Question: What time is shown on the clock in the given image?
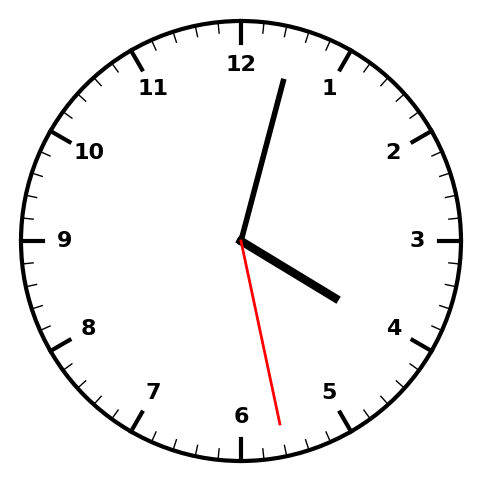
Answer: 04:02:28